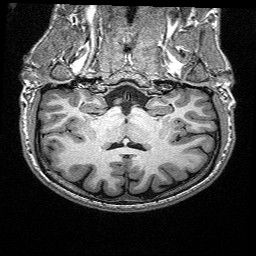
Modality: T1w
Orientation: sagittal
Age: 25
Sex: male
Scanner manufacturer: siemens
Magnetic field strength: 3 T
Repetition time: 2.4 s
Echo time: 0.03 s